Question: - - -

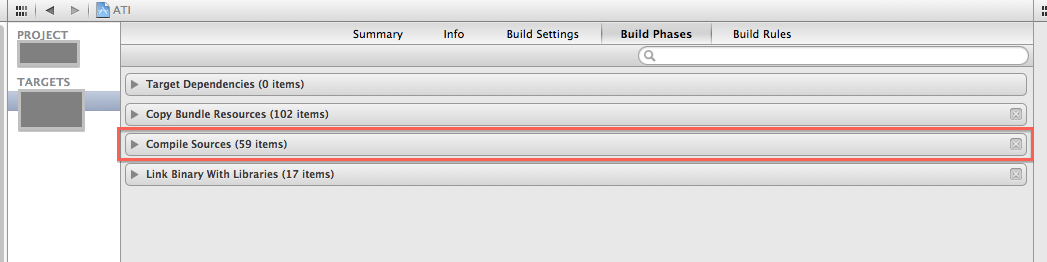
Answer: You asked
> What is the purpose of Compile Sources in Xcode?
The purpose is to inform the compiler which source files (e.g. .m files) should be compiled in the process of building a target.
A couple of practical examples of when you might edit your "Compile Sources":
1. In addition to Idles' example of including or excluding sources for multiple targets in your project, another real-world scenario where you might be excluding sources from "Compile Sources" is when you're using third party library (or set of classes) that provides source code, but you want to control which sources will be compiled in your project. For example, if using FMDB, you copy the sources to your project, but that includes a sample fmdb.m file that illustrates how to use FMDB, but you don't want to compile that as part of your app. You could (maybe even want to) remove fmdb.m from your project altogether, but you might also just remove that one file from your compile sources, that way you have a nice example of how to use the classes at your fingertips, but it won't be compiled as part of your project. Another real-world example would be if you use the SDWebImage framework and have included the sources in your project. You might, though, not need the MKAnnotationView+WebCache category, in which case you would probably want to remove it from your "Compile Sources" if not using maps and the MKAnnotationView class. If you kept that in your project, you might get linker warnings if you didn't also link your project with the MapKit.framework. If you're not using MapKit, it would be easier to just remove the MKAnnotationView+WebCache from your compile sources and the need to link the MapKit.framework (when you might not otherwise need it) is resolved.
2. Another time you'll use the "Compile Sources" is when you want to set a compiler flag for just some particular source file. For example, if you have an ARC project, but you have some non-ARC code. You can go into "Compile Sources", select the non-ARC .m file, and set the -fno-objc-arc flag as outlined in the Transitioning to ARC Release Notes.
3. If you ever added files to your project, but accidentally neglected to select the "Add to targets" option, those source files would not be compiled when you build your target. But you could go into "Compile Sources" and add those source files in the list of files to be compiled and they would subsequently be included in future builds of your target.
You asked:
> Does every file in your project need to in there?
No, just every source file (e.g. .m file) that you want to be compiled. Not headers. Not assets. Just source code you want compiled.
> If I add files to a project, does every file get added to compile sources?
If you click the "Add to targets" checkbox when adding the files, the .m files will be added to "Compile Sources" and the resources will be added to "Copy Bundle Resources", etc. Otherwise they won't.